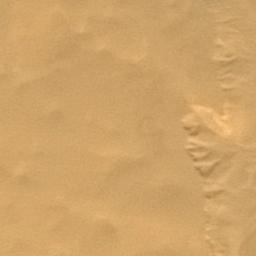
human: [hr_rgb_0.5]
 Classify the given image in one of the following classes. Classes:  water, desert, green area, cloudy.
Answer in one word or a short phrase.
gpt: desert